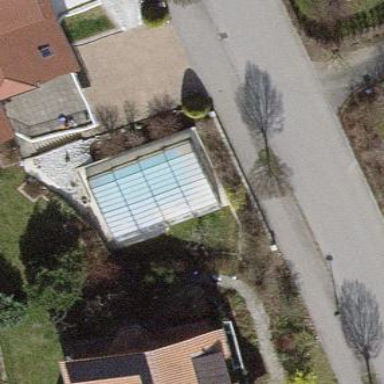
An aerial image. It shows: Swimming pool located in leisure land.